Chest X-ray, AP view. Patient: 52 years old, sex M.
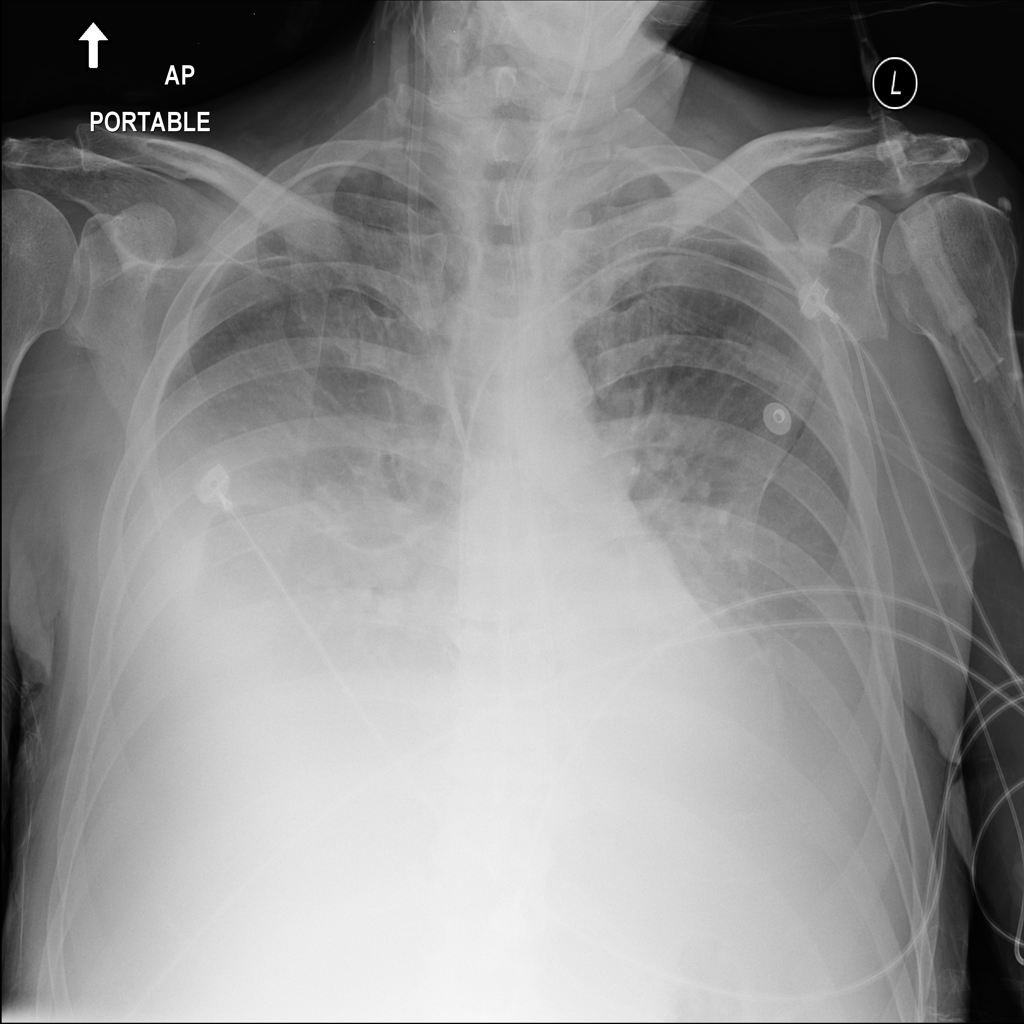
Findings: Atelectasis, Effusion, Infiltration